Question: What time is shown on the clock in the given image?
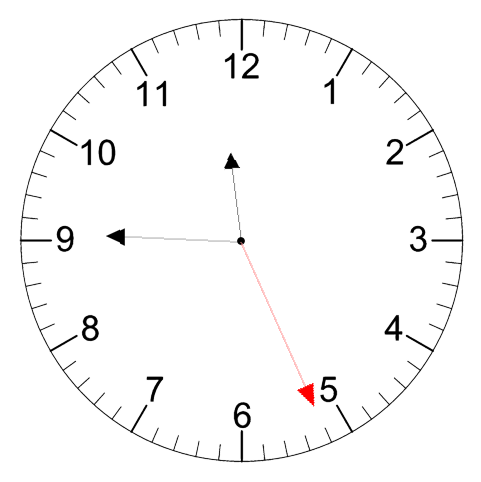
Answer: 11:45:26